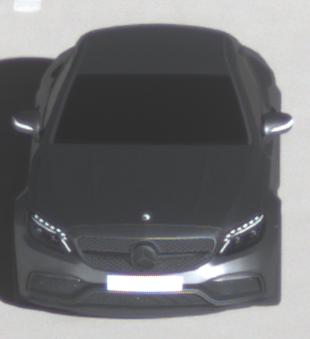
Make: Mercedes-Benz
Model: C 43 AMG
Detailed model: C-Class (205) AMG Limousine
Model produced from: 2016/10
Model produced until: 2018/04
Doors: 4
Color: gray
Road condition: dry road
Daytime: morning or afternoon
Contrast: high contrast